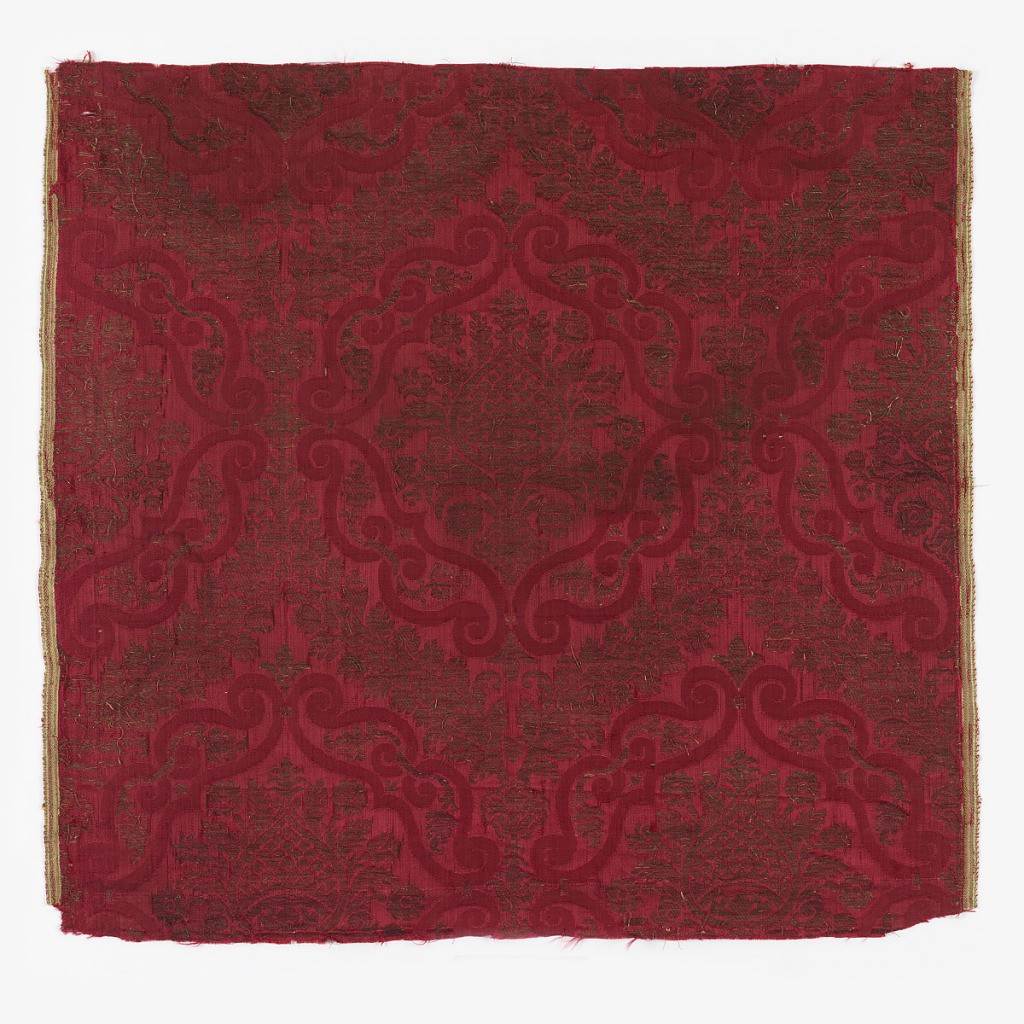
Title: Fragment
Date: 17th century
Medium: silk, metallic Technique: brocaded satin damask
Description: Crimson satin damask forming pattern of broken circles with brocaded silver palmettes in the center of each circle and brocaded silver forming lozenges.